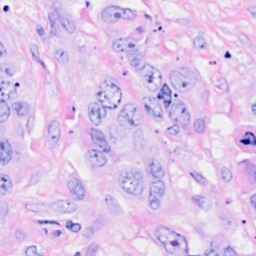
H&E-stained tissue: Breast